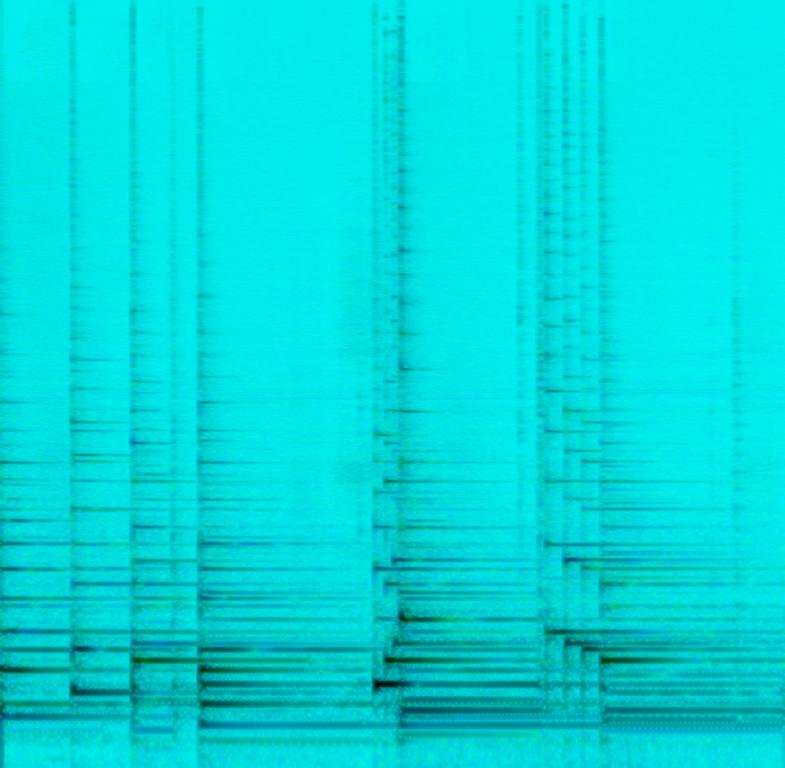
The low quality recording features an arpeggiated harp melody playing. It sounds passionate, emotional and the recording is noisy and in mono.